Question: I am working on python script which schedules a task. I have created a GUI from where user schedules his task.The GUI is as shown below

Now my script has to receive the inputs from this GUI and schedule the task.I know the command line parameters:
taskname--> /TN
startdate--> /SD
starttime--> /ST
select the day of the week--> /D
My question is, what is the command line parameters for 'Recur every day' and 'Recur every week' to schedule a task ?
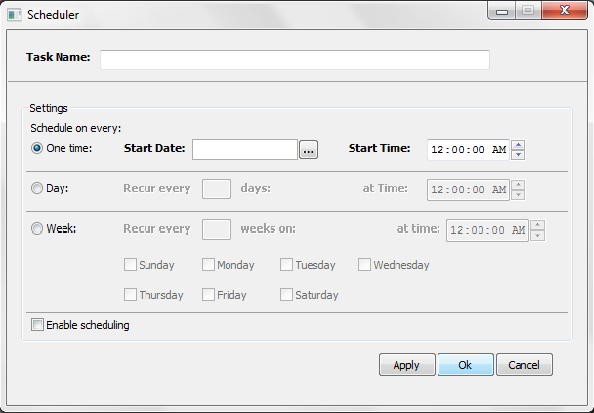
Answer: Here is a python script to schedule a task,
FOR ONE TIME
'''
cmd='SCHTASKS /Create /SC "%s" /TN "%s" /TR "%s" /SD "%s" /ST "%s"'%("ONCE","calc","C:\Windows\System32\calc.exe","10/07/2013","11.47")
proc=subprocess.Popen(cmd,shell=True,stdout=subprocess.PIPE,stderr=subprocess.PIPE)
'''
DAILY FOR EVERY 2 DAYS
'''
cmd='SCHTASKS /Create /SC "%s" /MO "%s" /TN "%s" /TR "%s" /SD "%s" /ST "%s"'%("DAILY","2","calc","C:\Windows\System32\calc.exe","10/07/2013","11.47")
proc=subprocess.Popen(cmd,shell=True,stdout=subprocess.PIPE,stderr=subprocess.PIPE)
'''
EVERY MONDAY FOR EVERY 2 WEEKS
'''
cmd='SCHTASKS /Create /SC "%s" /MO "%s" /D "%s" /TN "%s" /TR "%s" /SD "%s" /ST "%s"'%("DAILY","2","MON","calc","C:\Windows\System32\calc.exe","10/07/2013","11.47")
proc=subprocess.Popen(cmd,shell=True,stdout=subprocess.PIPE,stderr=subprocess.PIPE)
'''